Question: Very often when I try to open any project in Delphi XE the following issue raises for a few popular bpl-packages:
> Can't load package "Name1.bpl". Component "Name2" can't be registered
by package "name1.bpl" because it has already been registered by
package "name1.bpl". Do you want to attempt to load this package next
time a project is loaded?

Thanks a lot for help!
P.S. Kill process and double restart of IDE always helps.
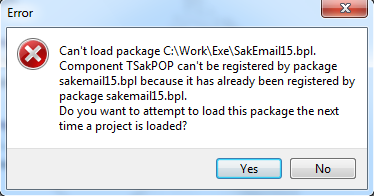
Answer: New Delphi have feature of delayed package loading. This should optimize startup speed, when packages aren't loaded, when they are not needed.
This works fine for component packages, but spoils a fun for packages which (for example) modifies IDE menu.
You can tell IDE to always load your package by calling ForceDemandLoadState(dlDisable) from Register procedure.